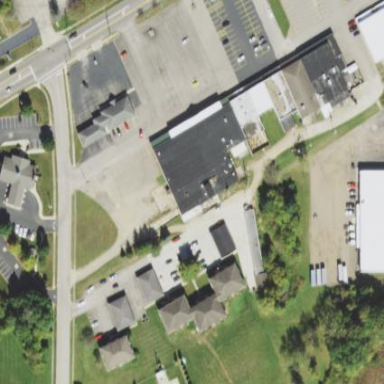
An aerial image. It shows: Supermarket building.